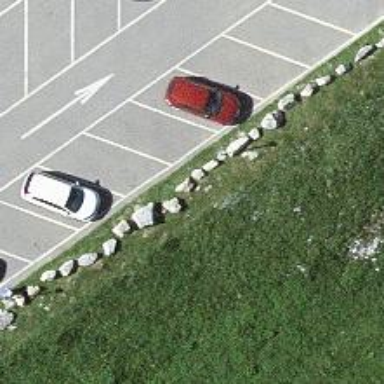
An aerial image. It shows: Block barrier.